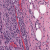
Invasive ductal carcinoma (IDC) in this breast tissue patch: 1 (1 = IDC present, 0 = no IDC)